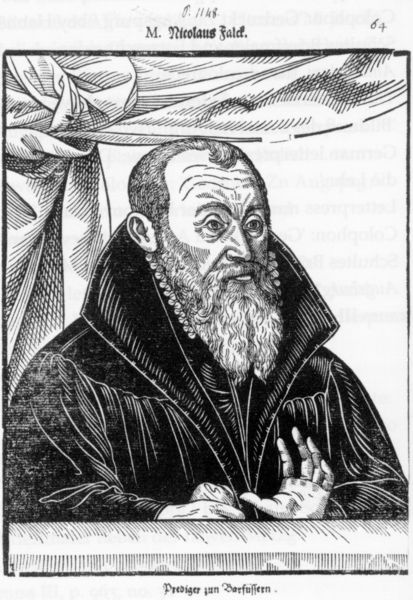
Titel: Bildnis des Nicolaus Falck
Künstler: Hans d.Ä. Schultes
Institution: (Seriendruck)
Schlagwörter: dunkel, hand, kopf, mann, weiß, finger, geste, hell, mund, nase, ohr, profil, schwarz, stirn, tisch, zeichnung, schal, tuch, alt, bart, arme, augen, falten, gesicht, knoten, kragen, mensch, rahmen, vollbart, bildnis, hände, portrait, porträt, vorhang, brüstung, figur, geistlicher, gewand, mantel, stoff, blatt, augenbrauen, ohren, schulter, deutschland, holzschnitt, schrift, grafik, graphik, rand, glanz, glatze, mimik, robe, rüschen, raffung, kante, unterschrift, buch, druck, hochdruck, schraffuren, radierung, stich, titel, seite, schwarzweiß, text, holzdruck, überschrift, stirnfalten, gestik, krause, buchseite, talar, prediger, runzeln, priester, wess, ornat, nikolaus, als, soutane, jand, linei, sutane, nicolaus, orträt, falck, hr, 64, prdeiger, semiprofil